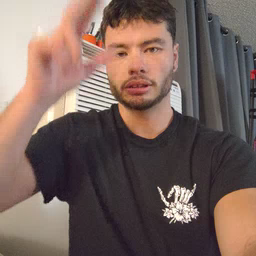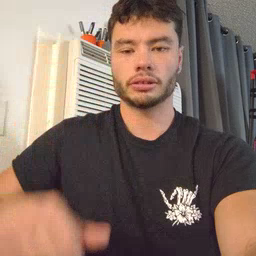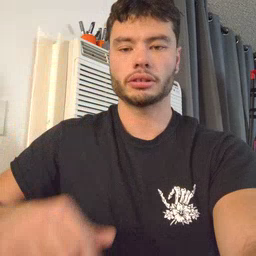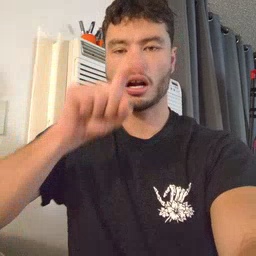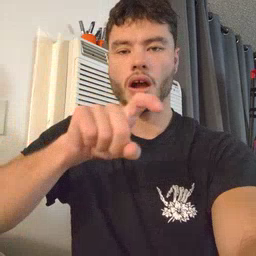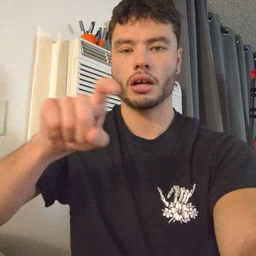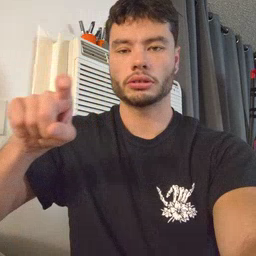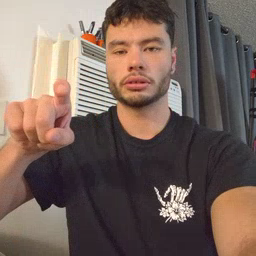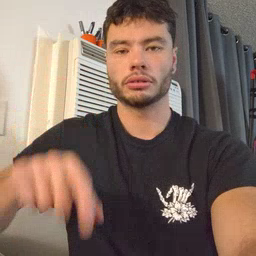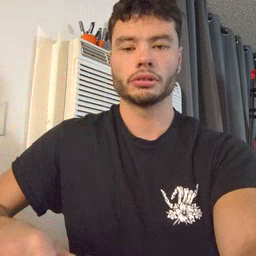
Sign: closet